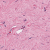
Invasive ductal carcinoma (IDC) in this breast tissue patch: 0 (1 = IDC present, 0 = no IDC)